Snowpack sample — Buffalo Mountain, Silverthorne, Colorado, USA (1/25/25, 10:11 AM MST)
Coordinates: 39.6222, -106.1139
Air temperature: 22 °F
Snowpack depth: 110 cm
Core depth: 30 cm
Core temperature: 42.8 °F
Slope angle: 12°, slope face: 102°
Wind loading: high
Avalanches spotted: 0
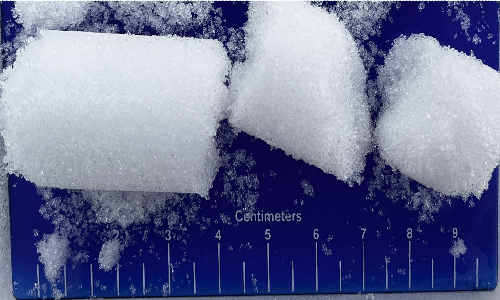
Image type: core
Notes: No avalanches nearby, collected on the outskirts of a fire break 15 meters from the treeline, on way to Buffalo and Red Mountain